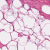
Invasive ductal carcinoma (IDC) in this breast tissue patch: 0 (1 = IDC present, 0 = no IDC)